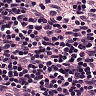
Metastatic tissue present: no